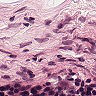
Metastatic tissue present: no